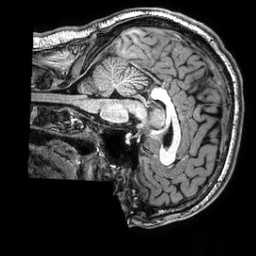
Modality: T1w
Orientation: sagittal
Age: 28
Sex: male
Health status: healthy